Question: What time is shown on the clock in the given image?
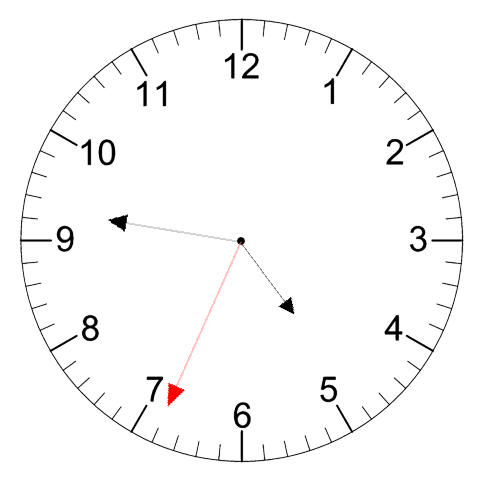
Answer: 04:46:34